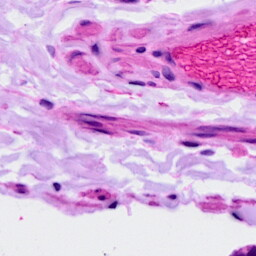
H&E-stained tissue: Ovarian